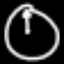
Label: clock